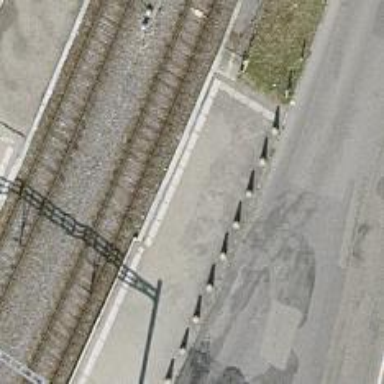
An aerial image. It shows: Bollard.